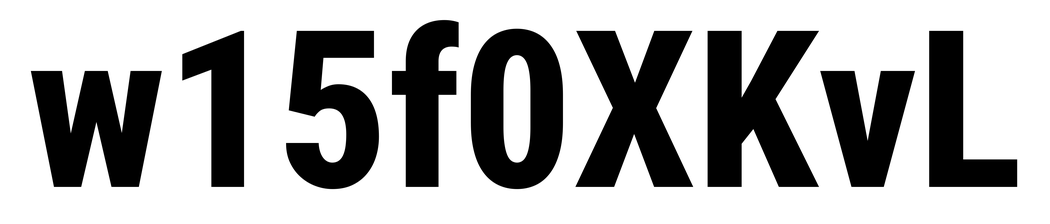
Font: Roboto_Condensed_ExtraBold